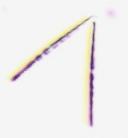
Label: Thalassionema